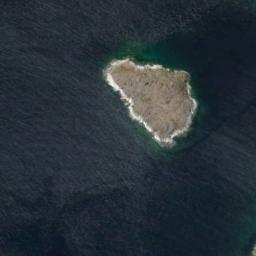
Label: island